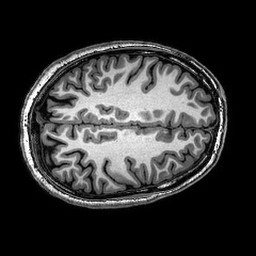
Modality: T1w
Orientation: axial
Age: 25
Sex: male
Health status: healthy
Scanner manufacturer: philips
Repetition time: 0.008352 s
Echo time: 0.00384 s